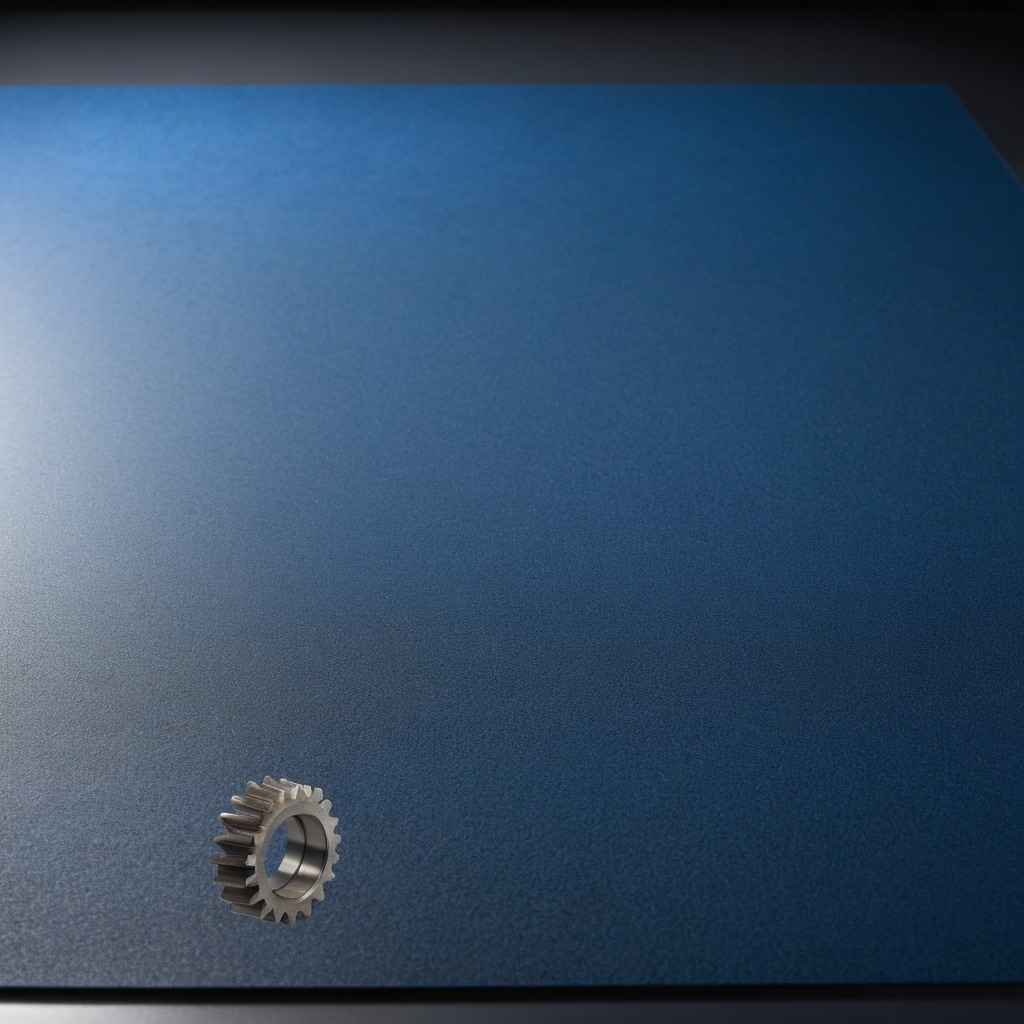
A steel gear with teeth is lying on a clean granite tabletop covered with a blue rubber mat inside a workshop under bright overhead lighting crisp shadows high clarity worn but beneath the mat